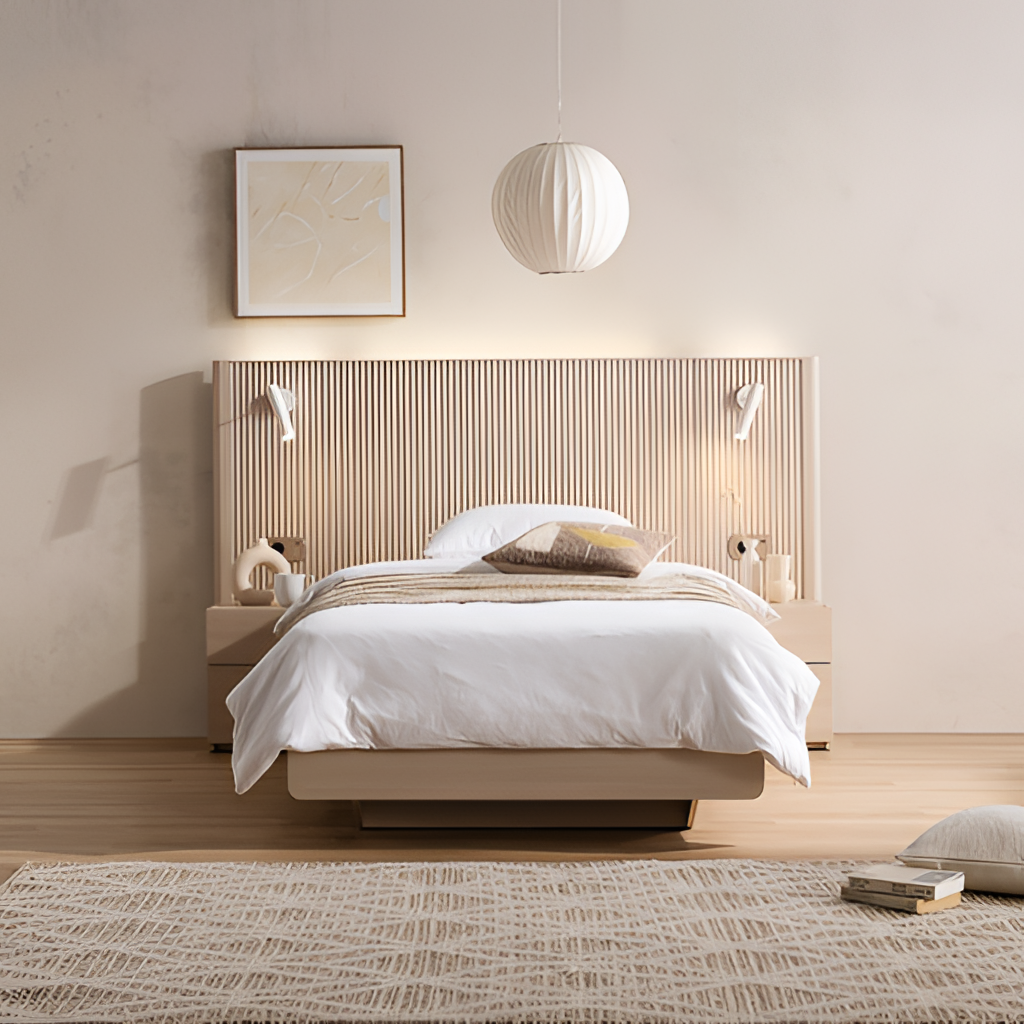
bedroom, wood illuminated headboard bed, minimalist, wood flooring, with plank pattern, cream paint wallpaper, with solid pattern